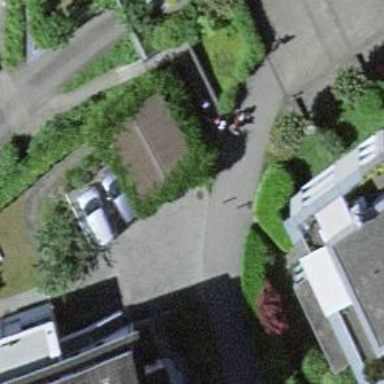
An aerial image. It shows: Bollard.